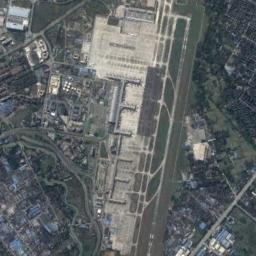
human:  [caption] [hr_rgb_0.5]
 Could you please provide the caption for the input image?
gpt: There is an airport surrounded by many houses and trees .

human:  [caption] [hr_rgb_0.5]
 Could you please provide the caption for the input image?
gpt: An airport with some parallel runways and terminals on the lawn and the forest with some villages beside .

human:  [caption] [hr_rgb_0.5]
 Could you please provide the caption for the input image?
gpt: There are many buildings near the airport, And no vegetation near the airport .

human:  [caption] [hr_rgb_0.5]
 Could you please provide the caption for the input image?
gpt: A complex airport with many runways and buildings is surrounded by a residential area .

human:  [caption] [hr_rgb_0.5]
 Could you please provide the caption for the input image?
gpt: There are many buildings near the airport .